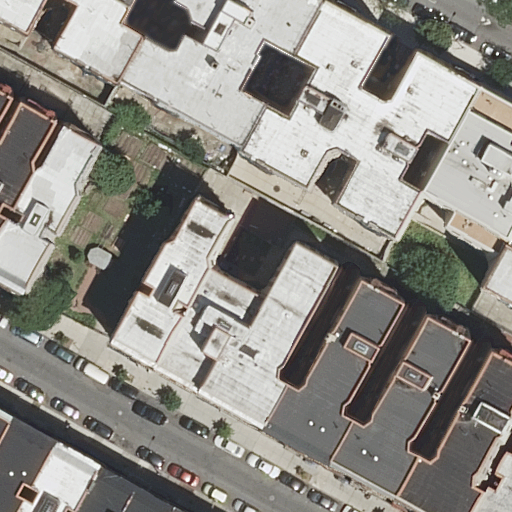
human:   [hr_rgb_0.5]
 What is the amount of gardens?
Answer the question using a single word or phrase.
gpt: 1

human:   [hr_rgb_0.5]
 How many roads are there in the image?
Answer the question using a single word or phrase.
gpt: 2

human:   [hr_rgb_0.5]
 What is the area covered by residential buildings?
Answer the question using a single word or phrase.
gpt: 4861m2

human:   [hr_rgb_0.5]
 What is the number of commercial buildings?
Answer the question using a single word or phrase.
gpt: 0

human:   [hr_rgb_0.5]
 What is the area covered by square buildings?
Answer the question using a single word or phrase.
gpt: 0m2

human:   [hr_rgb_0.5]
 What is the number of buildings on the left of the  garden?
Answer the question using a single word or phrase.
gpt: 7

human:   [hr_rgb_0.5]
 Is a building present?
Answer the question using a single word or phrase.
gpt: yes

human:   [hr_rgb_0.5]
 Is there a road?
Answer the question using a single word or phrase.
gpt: yes

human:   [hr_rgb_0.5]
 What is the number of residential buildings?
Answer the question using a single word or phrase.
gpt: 19

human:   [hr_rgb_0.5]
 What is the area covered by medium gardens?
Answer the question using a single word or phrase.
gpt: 0m2

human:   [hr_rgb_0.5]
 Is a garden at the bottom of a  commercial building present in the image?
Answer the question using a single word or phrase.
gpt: no

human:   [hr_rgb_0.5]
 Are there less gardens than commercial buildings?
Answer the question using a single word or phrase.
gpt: no

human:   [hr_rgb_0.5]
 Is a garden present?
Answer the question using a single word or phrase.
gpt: yes

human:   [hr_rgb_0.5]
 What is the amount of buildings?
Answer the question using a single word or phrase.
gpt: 19

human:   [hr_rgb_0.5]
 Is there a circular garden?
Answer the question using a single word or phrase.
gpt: no

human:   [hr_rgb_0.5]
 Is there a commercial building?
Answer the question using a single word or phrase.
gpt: no

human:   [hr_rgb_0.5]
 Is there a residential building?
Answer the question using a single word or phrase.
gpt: yes

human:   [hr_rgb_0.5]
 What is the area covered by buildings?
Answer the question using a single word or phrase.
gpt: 4861m2

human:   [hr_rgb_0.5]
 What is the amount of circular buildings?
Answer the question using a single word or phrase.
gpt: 0

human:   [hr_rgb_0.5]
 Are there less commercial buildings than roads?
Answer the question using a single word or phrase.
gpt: yes

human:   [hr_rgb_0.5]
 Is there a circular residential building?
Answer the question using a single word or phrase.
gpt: no

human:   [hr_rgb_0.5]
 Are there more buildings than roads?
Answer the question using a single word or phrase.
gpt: yes

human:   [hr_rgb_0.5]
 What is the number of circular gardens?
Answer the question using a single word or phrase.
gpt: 0

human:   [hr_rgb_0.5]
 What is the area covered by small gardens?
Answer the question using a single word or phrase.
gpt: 0m2

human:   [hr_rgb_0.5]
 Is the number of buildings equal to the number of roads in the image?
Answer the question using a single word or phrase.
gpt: no

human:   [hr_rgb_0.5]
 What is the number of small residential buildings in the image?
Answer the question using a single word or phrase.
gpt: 5

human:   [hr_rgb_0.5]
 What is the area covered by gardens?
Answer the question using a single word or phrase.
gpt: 820m2

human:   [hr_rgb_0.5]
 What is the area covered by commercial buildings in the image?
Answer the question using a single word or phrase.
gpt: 0m2

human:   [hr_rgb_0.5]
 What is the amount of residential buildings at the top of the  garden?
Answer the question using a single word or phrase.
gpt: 2

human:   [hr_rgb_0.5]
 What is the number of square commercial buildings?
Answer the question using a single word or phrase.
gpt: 0

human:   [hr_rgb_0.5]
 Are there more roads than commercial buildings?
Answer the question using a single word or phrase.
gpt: yes

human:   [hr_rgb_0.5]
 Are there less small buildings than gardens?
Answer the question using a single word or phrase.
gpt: no

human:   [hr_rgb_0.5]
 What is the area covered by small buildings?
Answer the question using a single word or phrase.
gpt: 110m2

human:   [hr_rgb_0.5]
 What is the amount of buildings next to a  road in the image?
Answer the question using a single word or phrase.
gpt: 19

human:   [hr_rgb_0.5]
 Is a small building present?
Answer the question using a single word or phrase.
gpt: yes

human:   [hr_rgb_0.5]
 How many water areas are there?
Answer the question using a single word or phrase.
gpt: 0

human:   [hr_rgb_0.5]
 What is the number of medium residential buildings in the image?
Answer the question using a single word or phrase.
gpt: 11

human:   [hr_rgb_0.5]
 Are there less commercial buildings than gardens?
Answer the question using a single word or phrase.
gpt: yes

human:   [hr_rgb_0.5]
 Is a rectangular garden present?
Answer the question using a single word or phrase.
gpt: yes

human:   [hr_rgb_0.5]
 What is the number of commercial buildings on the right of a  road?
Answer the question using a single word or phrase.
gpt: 0

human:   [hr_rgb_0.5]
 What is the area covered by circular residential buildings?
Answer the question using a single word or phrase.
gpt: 0m2

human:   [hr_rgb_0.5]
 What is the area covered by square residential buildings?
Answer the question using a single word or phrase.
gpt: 0m2

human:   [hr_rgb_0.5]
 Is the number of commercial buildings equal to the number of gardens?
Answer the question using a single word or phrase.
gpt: no

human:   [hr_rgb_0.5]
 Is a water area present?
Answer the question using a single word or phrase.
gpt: no

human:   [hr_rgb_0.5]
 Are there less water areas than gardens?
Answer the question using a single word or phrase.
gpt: yes

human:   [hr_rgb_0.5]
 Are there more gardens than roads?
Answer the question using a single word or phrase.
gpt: no

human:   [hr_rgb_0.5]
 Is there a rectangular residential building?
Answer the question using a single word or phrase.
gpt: yes

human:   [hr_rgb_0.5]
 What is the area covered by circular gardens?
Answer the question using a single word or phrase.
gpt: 0m2

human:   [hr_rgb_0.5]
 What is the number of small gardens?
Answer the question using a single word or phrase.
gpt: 0

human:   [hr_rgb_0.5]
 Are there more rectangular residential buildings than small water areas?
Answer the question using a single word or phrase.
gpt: yes

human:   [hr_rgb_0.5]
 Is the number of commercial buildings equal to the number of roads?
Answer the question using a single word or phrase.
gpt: no

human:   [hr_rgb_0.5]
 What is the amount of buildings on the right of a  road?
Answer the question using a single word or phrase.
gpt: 9

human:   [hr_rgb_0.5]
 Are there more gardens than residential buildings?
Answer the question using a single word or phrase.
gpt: no

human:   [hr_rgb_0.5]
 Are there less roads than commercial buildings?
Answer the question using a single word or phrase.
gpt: no

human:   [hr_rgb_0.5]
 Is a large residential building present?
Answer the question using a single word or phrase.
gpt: yes

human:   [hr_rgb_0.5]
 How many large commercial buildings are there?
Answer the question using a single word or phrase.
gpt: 0

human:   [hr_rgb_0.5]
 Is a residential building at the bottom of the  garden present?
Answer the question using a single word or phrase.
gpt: yes

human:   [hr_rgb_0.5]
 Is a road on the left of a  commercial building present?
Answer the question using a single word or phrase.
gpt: no

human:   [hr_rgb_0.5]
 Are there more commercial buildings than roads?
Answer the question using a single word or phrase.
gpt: no

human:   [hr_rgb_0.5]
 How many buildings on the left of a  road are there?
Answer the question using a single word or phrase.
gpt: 15

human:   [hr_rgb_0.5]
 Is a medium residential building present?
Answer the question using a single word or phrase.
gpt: yes

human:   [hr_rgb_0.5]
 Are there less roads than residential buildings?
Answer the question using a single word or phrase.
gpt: yes

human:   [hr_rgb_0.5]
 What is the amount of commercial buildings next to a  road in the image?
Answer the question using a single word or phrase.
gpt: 0

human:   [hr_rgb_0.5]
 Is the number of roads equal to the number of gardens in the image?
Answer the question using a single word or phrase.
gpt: no